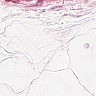
Metastatic tissue present: no